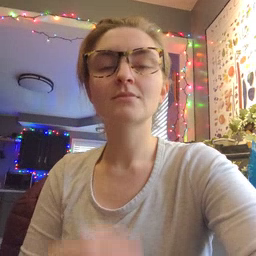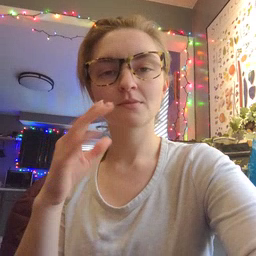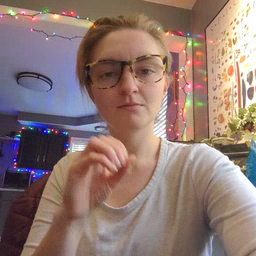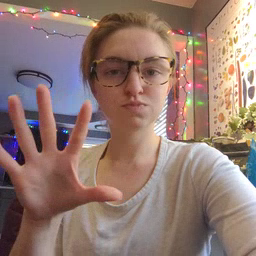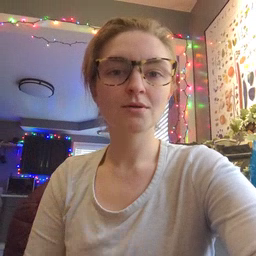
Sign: blow